Question: I installed SQL Server 2012 and I imported my old SSIS projects into it. Everything is fine but when I tried to edit my package, surprisingly the toolbox is empty on the SQL Server Data Tools, and I have no idea how to bring those items back. Can anybody help?

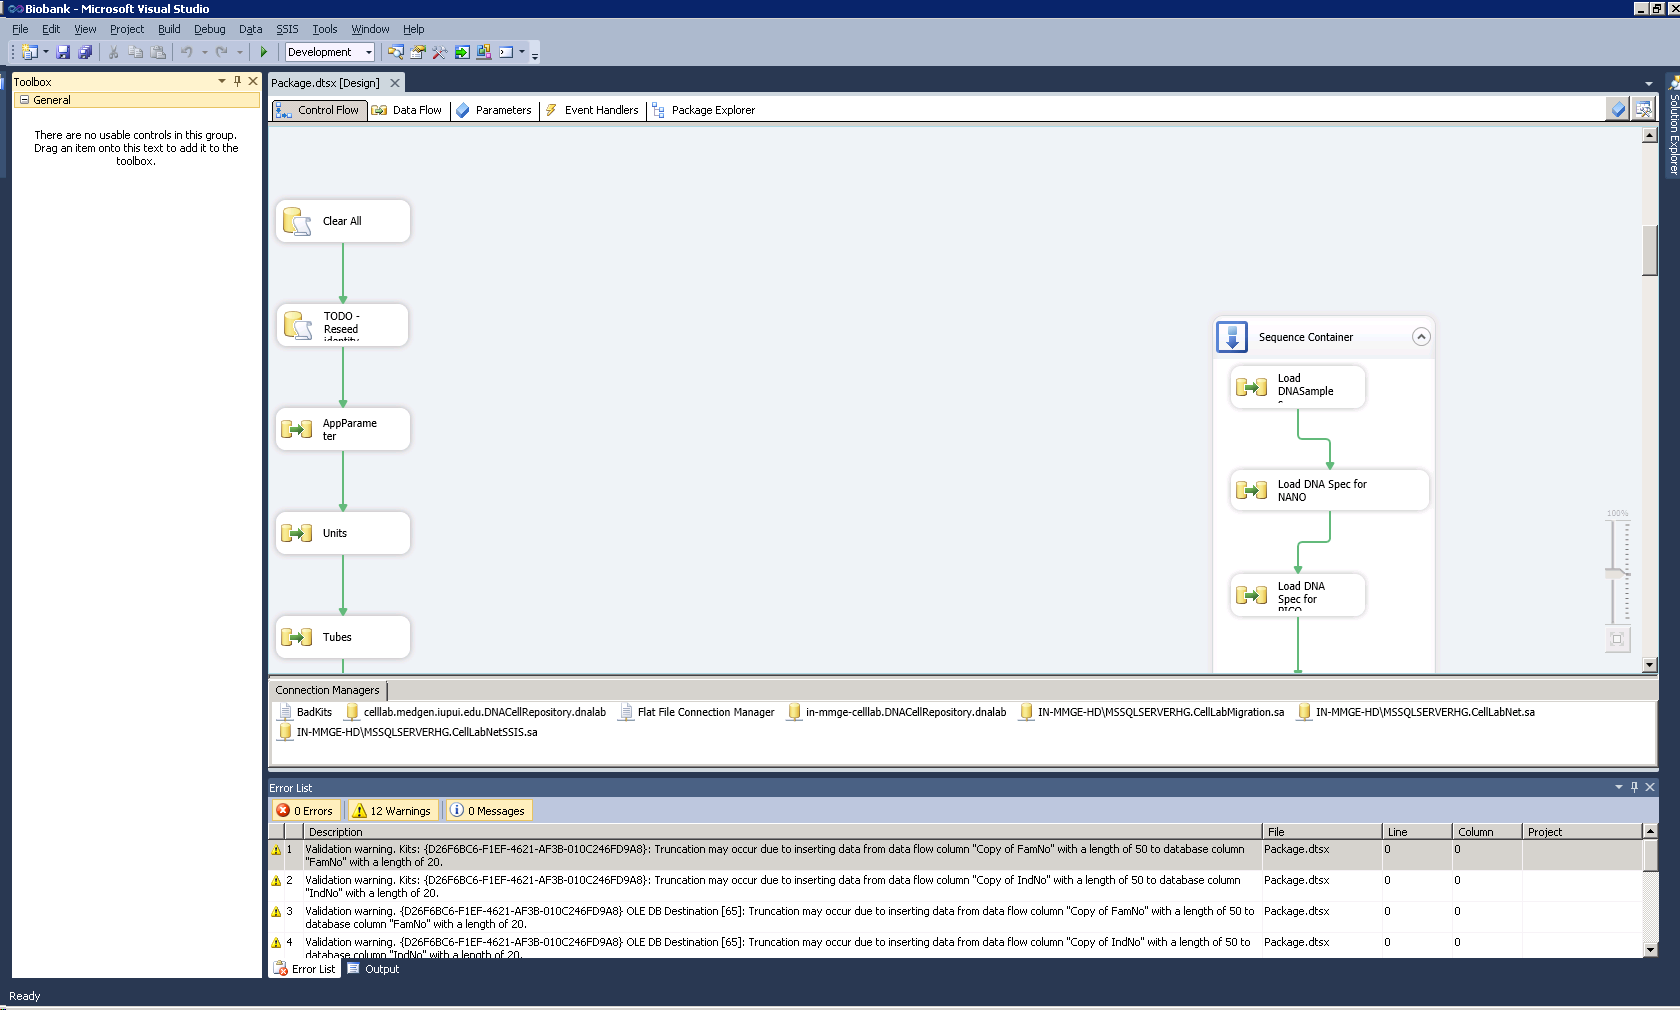
Answer: Click 'SSIS' menu --> 'SSIS Toolbox' to view the SSIS specific toolbox on 'SQL Server Data Tools' (previously known as ).
The toolbox shown in the screenshot of the question is related to Visual Studio toolbox, which can be found under 'View' menu --> 'Toolbox' . This is different from the SSIS Toolbox.